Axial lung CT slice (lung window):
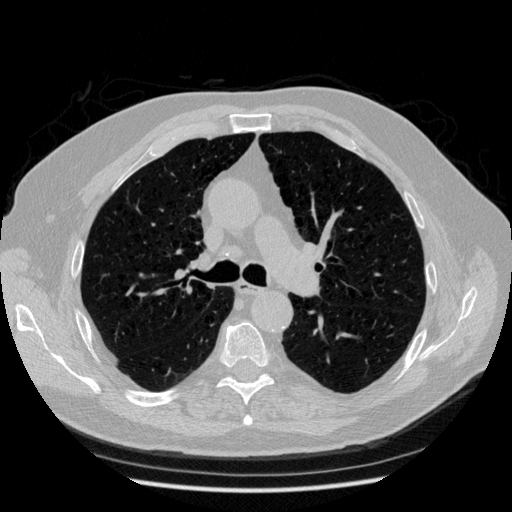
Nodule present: no